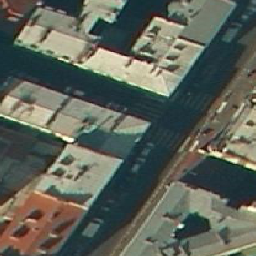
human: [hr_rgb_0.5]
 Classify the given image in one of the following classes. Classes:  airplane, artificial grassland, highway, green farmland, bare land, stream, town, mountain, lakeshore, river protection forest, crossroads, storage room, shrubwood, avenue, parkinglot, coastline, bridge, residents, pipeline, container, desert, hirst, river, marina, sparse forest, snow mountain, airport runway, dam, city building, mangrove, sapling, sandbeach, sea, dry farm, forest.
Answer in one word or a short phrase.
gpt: city building